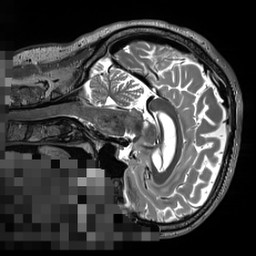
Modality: T2w
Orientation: sagittal
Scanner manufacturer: siemens
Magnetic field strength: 3 T
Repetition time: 3.2 s
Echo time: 0.564 s